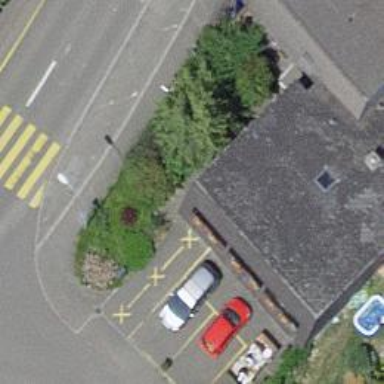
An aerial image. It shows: Footway along the road.